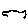
Label: bird